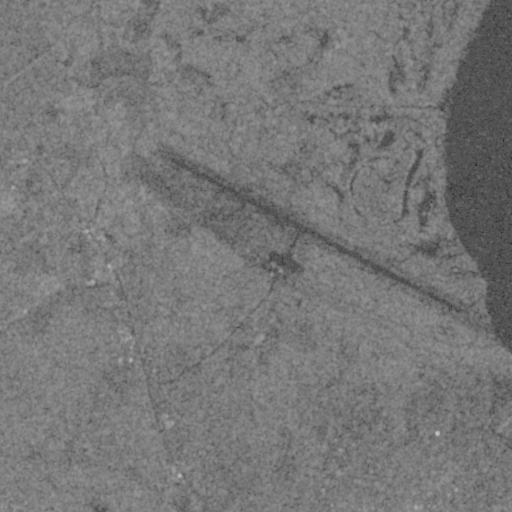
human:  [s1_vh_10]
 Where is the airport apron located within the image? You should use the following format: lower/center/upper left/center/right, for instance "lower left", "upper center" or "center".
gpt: The airport apron is located in the center of the image.
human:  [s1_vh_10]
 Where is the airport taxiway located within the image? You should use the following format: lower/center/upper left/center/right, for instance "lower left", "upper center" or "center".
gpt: The airport taxiway is located in the center of the image.
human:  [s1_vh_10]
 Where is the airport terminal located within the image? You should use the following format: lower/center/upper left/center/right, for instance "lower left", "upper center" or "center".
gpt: The airport terminal is located in the center of the image.
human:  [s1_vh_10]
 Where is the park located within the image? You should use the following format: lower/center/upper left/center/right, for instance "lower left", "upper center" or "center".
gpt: The park is located in the lower right of the image.
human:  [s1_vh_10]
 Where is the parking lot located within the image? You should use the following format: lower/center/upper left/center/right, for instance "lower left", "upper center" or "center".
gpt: The parking lot is located in the center of the image.
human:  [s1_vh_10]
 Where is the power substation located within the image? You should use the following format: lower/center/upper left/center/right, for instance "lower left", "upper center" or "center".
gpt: The power substation is located in the lower left of the image.
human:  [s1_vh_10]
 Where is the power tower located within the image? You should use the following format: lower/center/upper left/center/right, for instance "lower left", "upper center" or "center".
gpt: The power tower is located in the lower left of the image.
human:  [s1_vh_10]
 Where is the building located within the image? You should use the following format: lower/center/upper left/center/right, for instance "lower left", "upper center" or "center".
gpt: There is no building in the image.

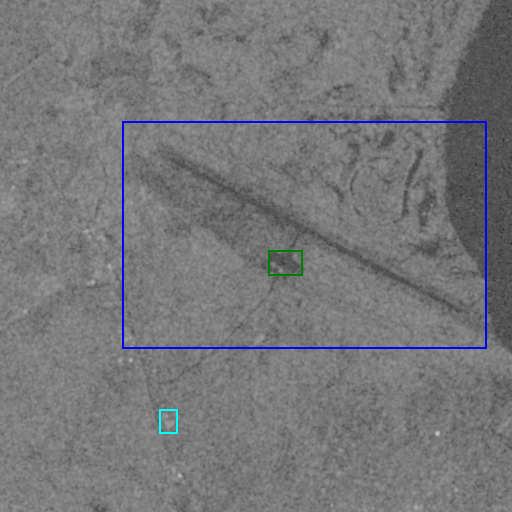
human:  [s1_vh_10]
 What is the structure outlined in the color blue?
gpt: The structure outlined in blue is an airport.
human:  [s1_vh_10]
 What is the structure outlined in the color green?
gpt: The structure outlined in green is an airport apron.
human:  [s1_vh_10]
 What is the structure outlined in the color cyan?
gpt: The structure outlined in cyan is a power substation.
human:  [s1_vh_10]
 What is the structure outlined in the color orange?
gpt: There is no orange outline.